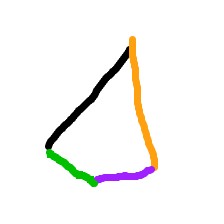
Shape: kite